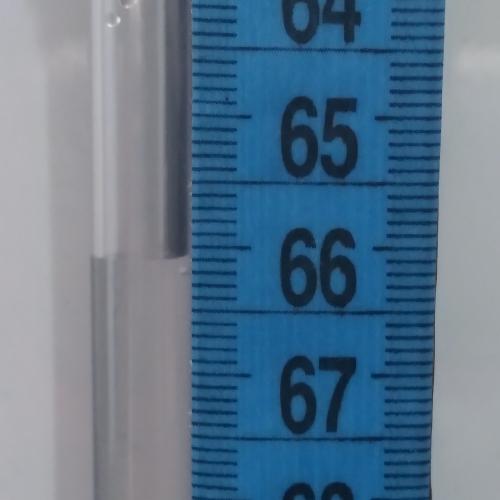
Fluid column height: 66.1 cm